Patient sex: F
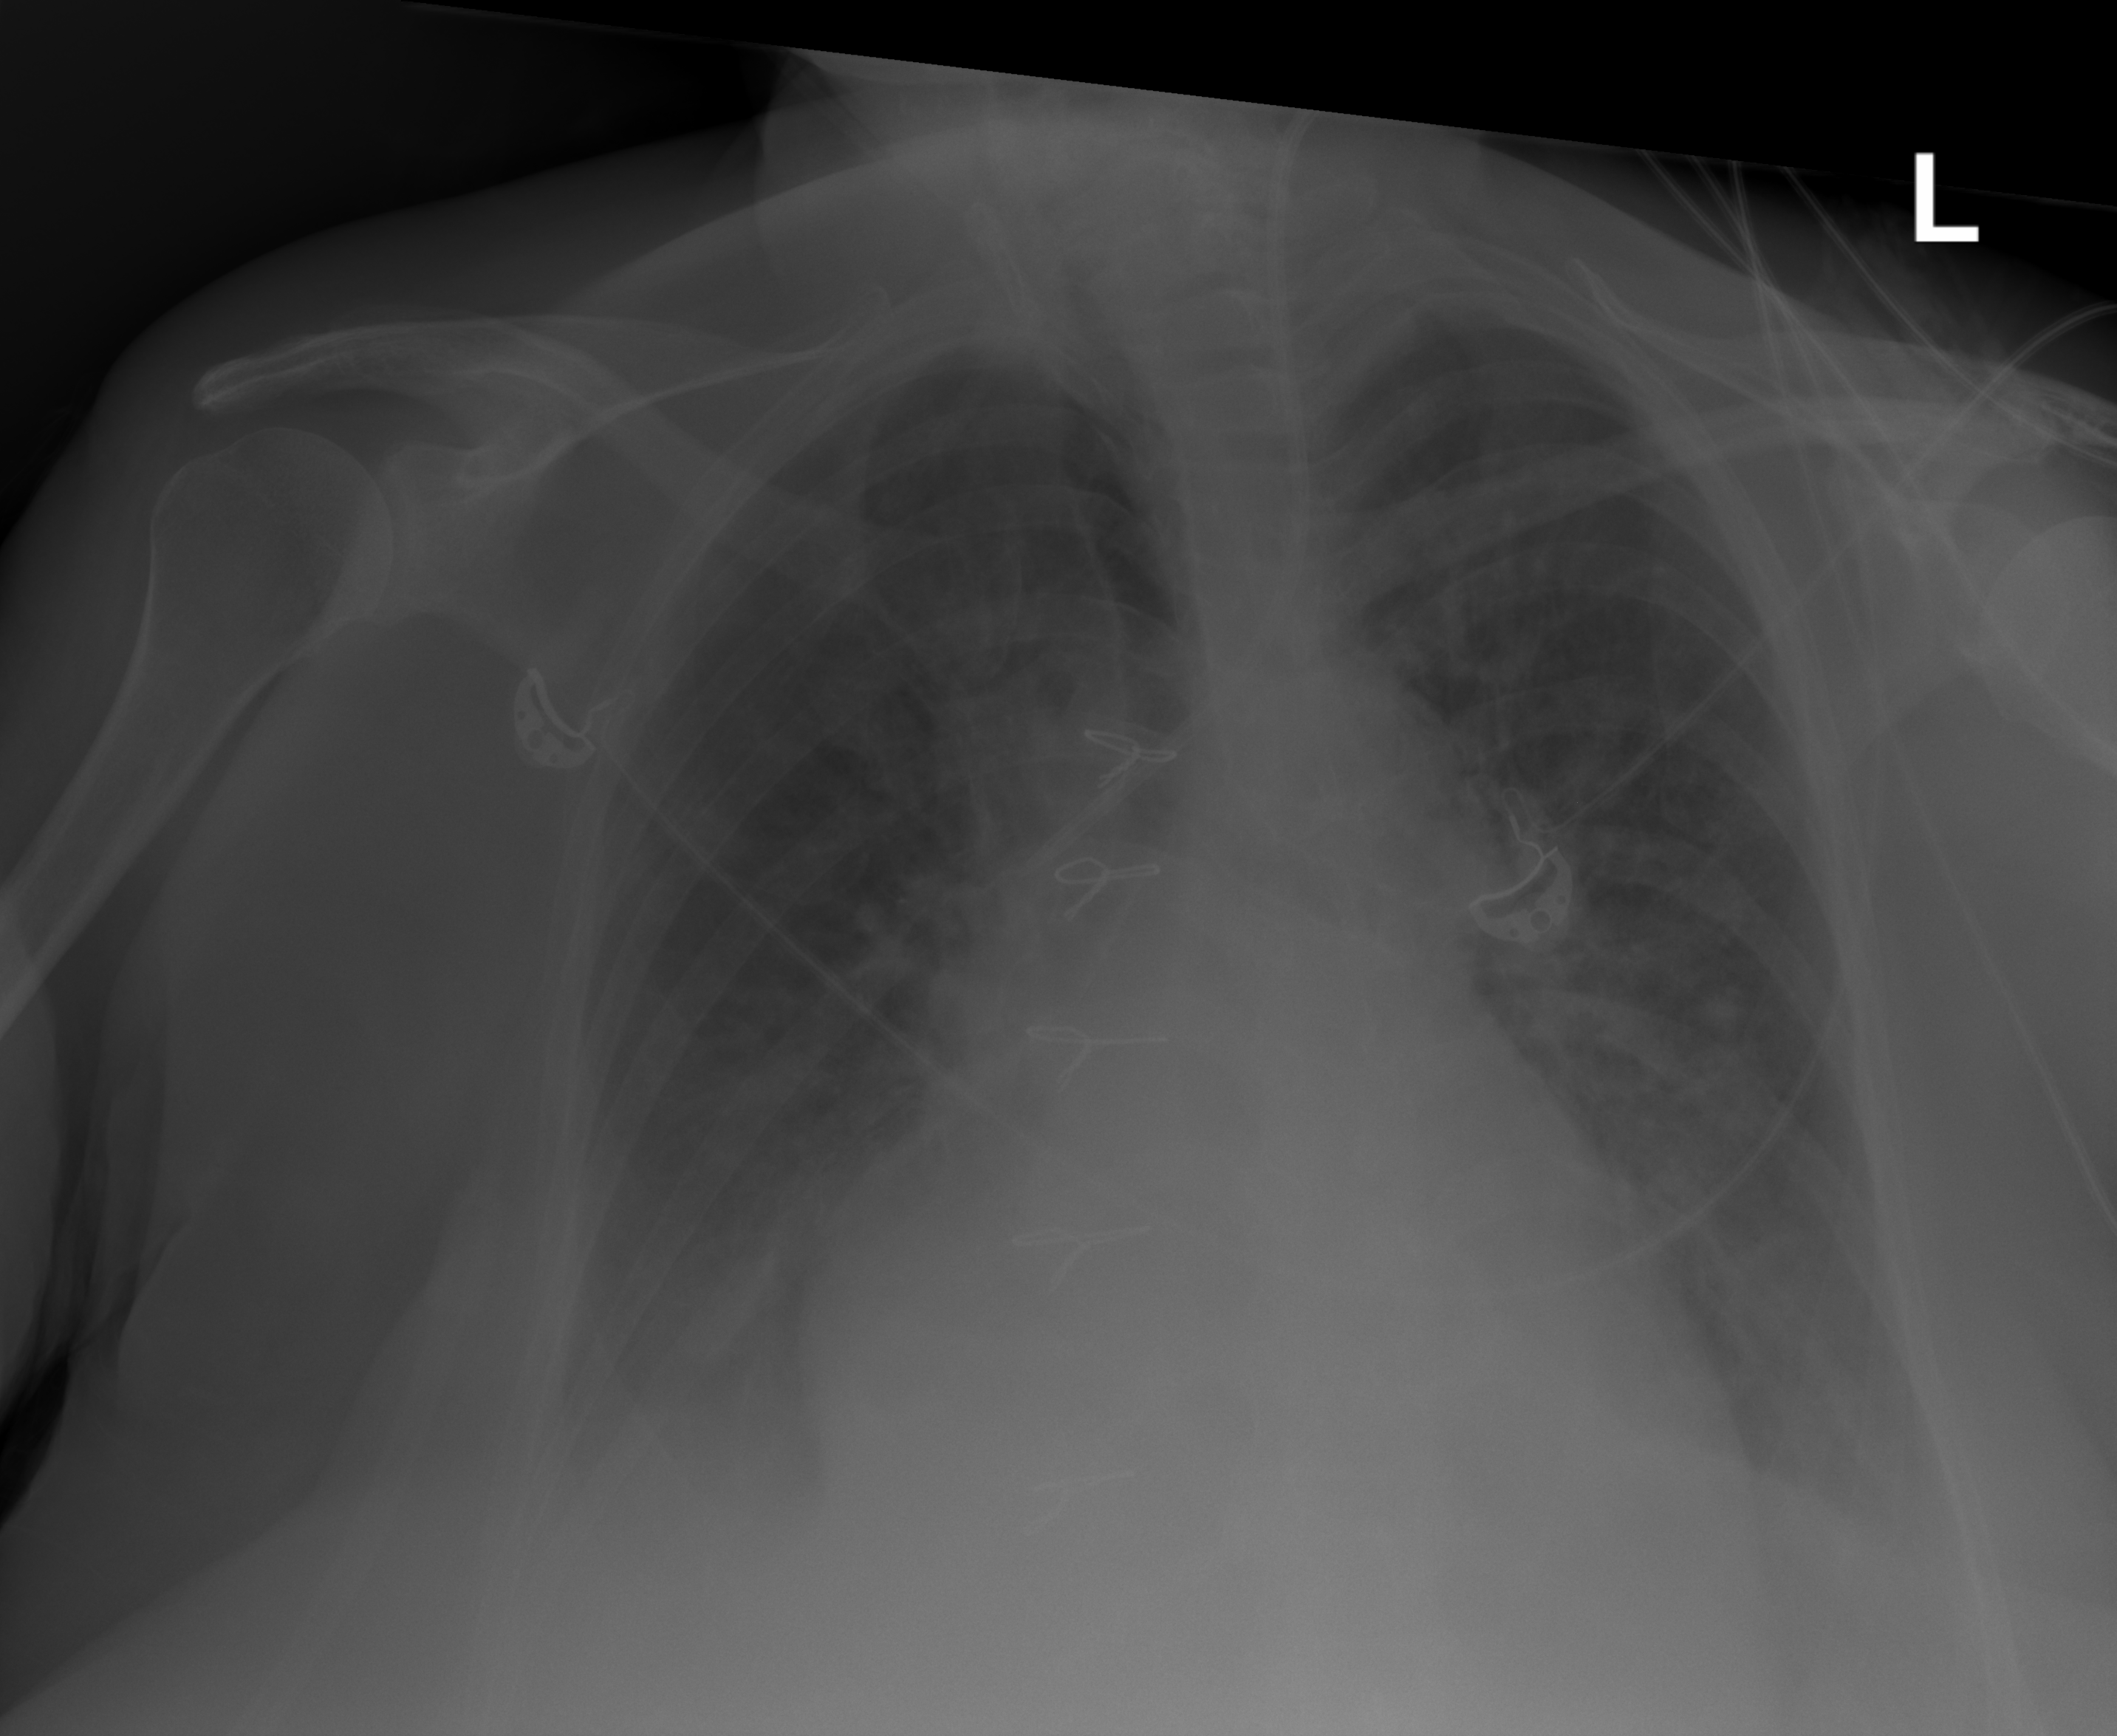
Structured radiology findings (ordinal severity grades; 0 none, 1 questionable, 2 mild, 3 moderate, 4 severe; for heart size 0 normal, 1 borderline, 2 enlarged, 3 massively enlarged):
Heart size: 1
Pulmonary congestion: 2
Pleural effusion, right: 2
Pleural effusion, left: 2
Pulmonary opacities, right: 0
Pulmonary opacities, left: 0
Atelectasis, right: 2
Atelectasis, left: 2